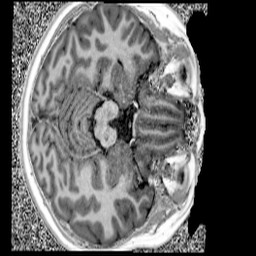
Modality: UNIT1
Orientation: axial
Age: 11
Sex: male
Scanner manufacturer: siemens
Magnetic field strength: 3 T
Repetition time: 4 s
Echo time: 0.00299 s